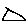
Label: triangle